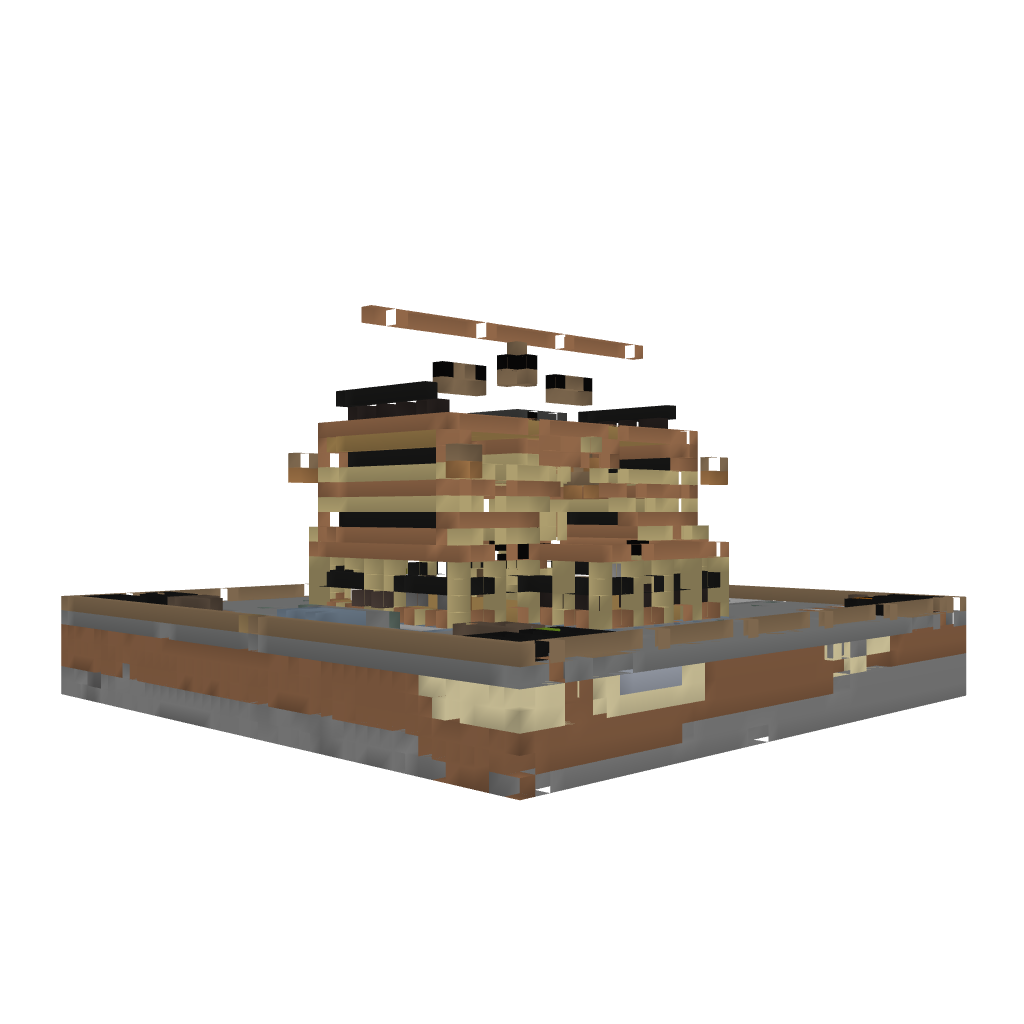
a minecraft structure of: kierownik's mansion